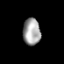
Tissue: prostate
Cell type: NK cells
Senescence score: 0.7278
Nuclear area (px): 462
Mean DAPI intensity: 162.216